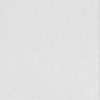
Label: dusty